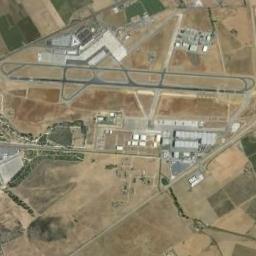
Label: airport